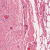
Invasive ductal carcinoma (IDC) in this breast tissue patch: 0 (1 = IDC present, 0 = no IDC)